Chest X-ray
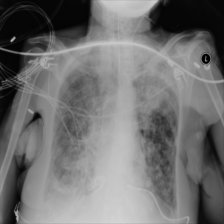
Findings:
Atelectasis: negative
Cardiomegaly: negative
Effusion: negative
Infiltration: negative
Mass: negative
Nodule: negative
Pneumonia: negative
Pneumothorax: negative
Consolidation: negative
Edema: negative
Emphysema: negative
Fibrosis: negative
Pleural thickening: negative
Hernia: negative